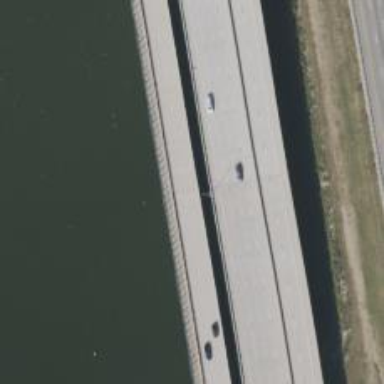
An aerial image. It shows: Secondary road with bridge and separate sidewalk.